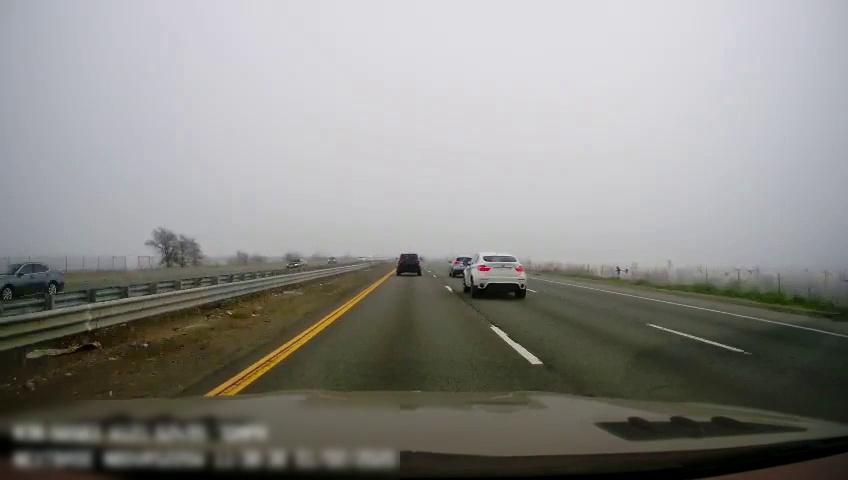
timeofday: Day
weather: Cloudy
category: Drivable Space
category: Drivable Space
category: Vehicles | Car
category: Vehicles | Car
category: Vehicles | Truck
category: Vehicles | SUV
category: Vehicles | SUV
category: Vehicles | SUV
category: Lanes | Current Lane
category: Lanes | Current Lane
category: Lanes | Alternate Lane
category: Lanes | Alternate Lane
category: Lanes | Alternate Lane